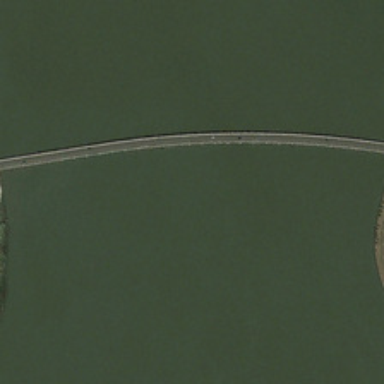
A bridge is on a green river .